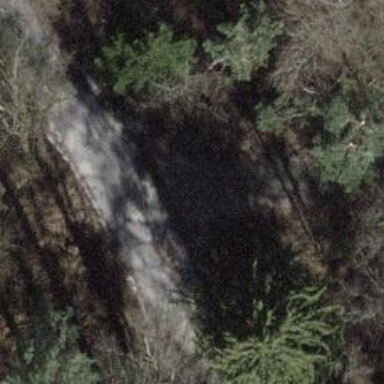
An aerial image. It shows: Well-maintained track road of grade 1.